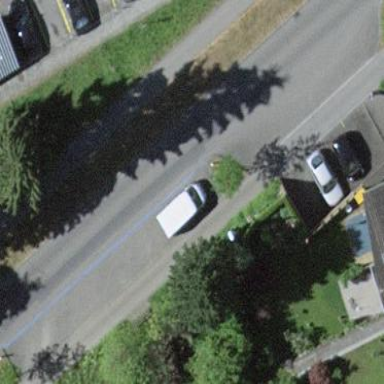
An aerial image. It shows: Parking lane.